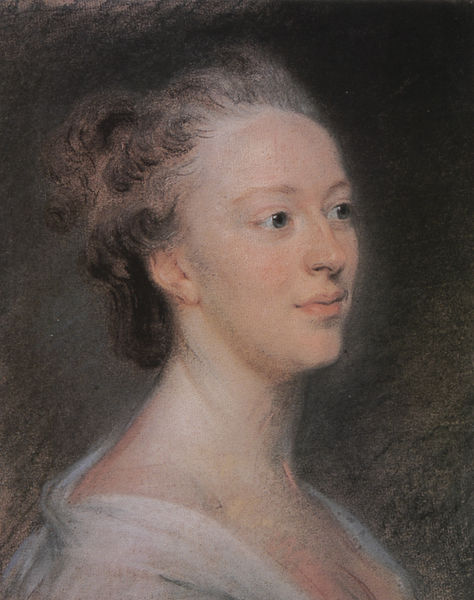
Titel: Belle de Zuylen
Künstler: Maurice Quentin de La Tour
Standort: Genève
Institution: Musée d'Art et d'Histoire
Schlagwörter: dunkel, gemälde, haut, kopf, mann, nackt, schatten, weiß, mädchen, sitzen, ausschnitt, braun, brust, busen, decolte, frau, frisur, grau, haar, hell, kleid, kleider, kreide, licht, mund, nase, ohr, pastell, profil, schwarz, zeichnung, blick, dame, rot, schleier, tuch, beige, malerei, hemd, jung, wand, augen, barock, blass, bluse, falten, gesicht, inkarnat, kleidung, kragen, mensch, rembrandt, sehen, bild, bildnis, hals, portrait, porträt, schauen, öl, figur, haare, pose, reich, stoff, klassizismus, rokkoko, person, augenbrauen, brustbild, dekollete, dekoltee, kinn, kontrast, lippen, locken, ohren, puder, rokoko, rosa, schön, seide, zart, lächeln, brüste, ruhig, seitlich, wangen, studie, tüll, van gogh, ausdruck, nacken, blue, oil, white, women, black, bun, dark, dress, face, female, gray, grey, hair, lady, nose, old, painting, robe, woman, ernst, büste, glanz, mimik, gown, pink, brown, edel, dreiviertelprofil, schimmer, froh, offen, seite, gestik, heiter, schein, profile, halbprofil, androgyn, seitenprofil, gelassen, flesh, man, naked, skin, durchsichtig, background, ear, girl, head, young, baroque, eyes, light, side, drawing, paper, weich, bust, look, color, shadow, chin, fabric, mother, mouth, silk, sketch, verspielt, smile, dekolte, breast, blue eyes, peach, drape, satin, human, cheecks, cheeks, neck, shoulder, pastel, gepudert, pastellkreide, beauty, ears, pencil, wendung, graue haare, eye, breasts, chest, beautiful, fair, figure, lips, pale, stare, chalk, charcoal, baby, paint, simple, bilnis, cheek, geradeaus, neoclassical, tan, plain, forehead, shirt, realistic, dekolete, ingres, selstbildnis, bosom, cleavage, powder, pretty, rosy, natural, gainsborough, white dress, dreivirtel, wife, soft, auben, decolletage, eys, three-quarter, hait, brunette, ligh, 18th century, portret, curly hair, brows, curly, throat, painterly, older, boobs, preparatory, breast', browns, sheer, three-quarters, brown eyes, pink lips, coral, carbon, fae, overweight, fait, three-quarter view, dark eyes, kopfporträt, lids, stunning, dewy, gir, faraway, fair skin, nrown, light skin